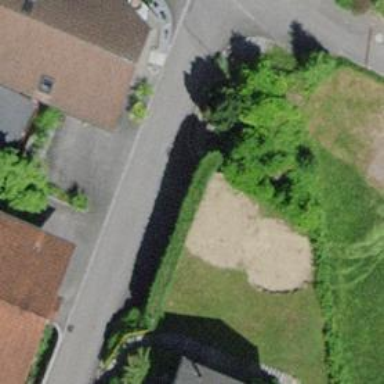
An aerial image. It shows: Hedge barrier.